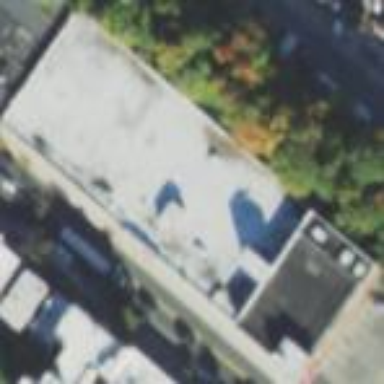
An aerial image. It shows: Healthcare center with flat roof.